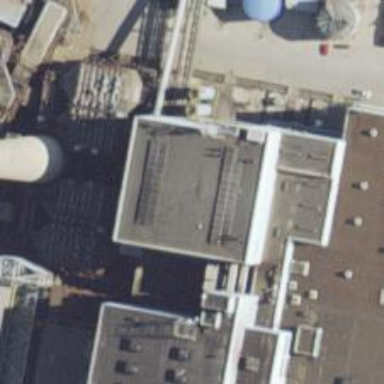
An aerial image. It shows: Generator with steam turbine as its type.